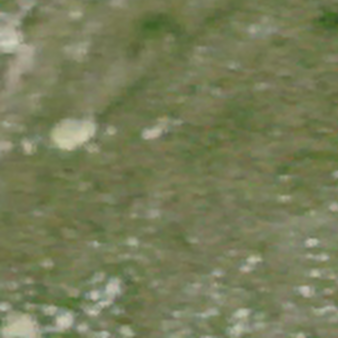
Label: other